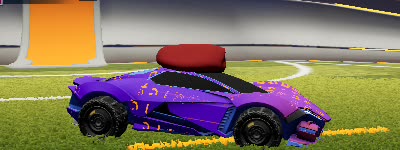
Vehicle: werewolf